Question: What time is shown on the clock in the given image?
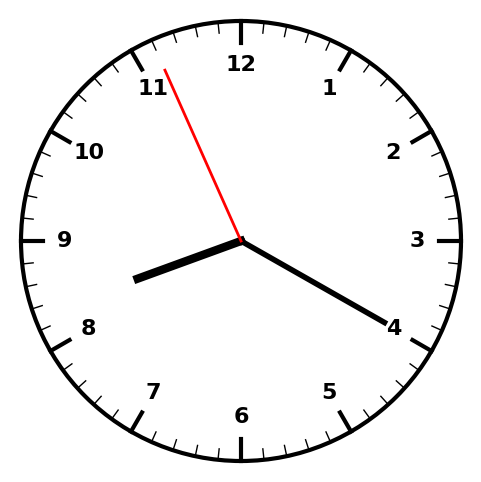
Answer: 08:19:56